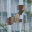
Label: 2